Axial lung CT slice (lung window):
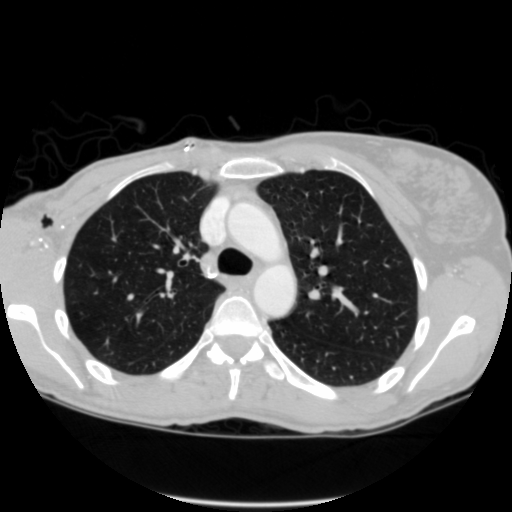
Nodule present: no